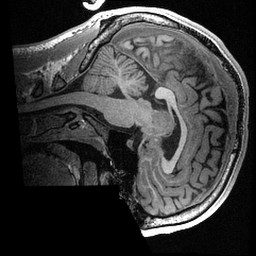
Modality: T1w
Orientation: sagittal
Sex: male
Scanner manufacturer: ge
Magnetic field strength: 3 T
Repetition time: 0.0064 s
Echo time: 0.00281 s